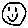
Label: smiley face